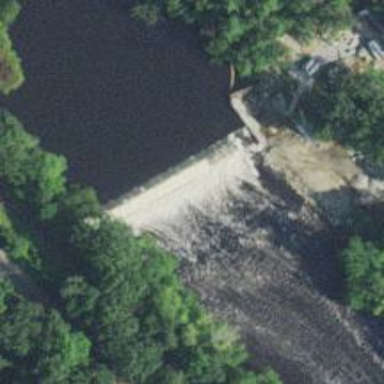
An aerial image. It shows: Weir along the waterway.